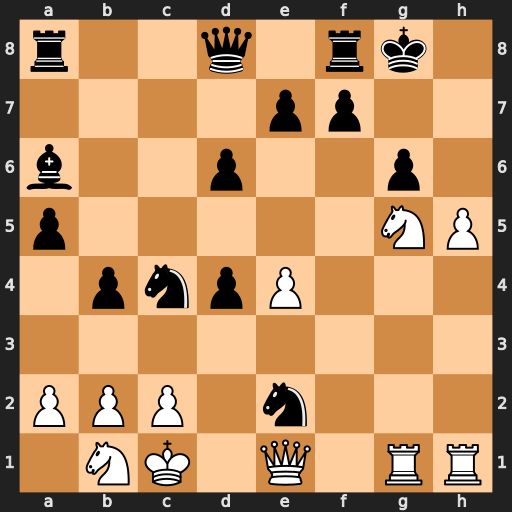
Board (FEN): r2q1rk1/4pp2/b2p2p1/p5NP/1pnpP3/8/PPP1n3/1NK1Q1RR
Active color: w
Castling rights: -
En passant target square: -
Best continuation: Qxe2 Ne3 Qh2